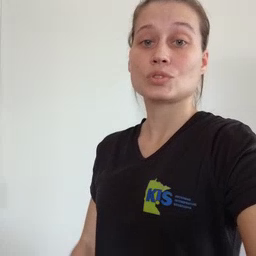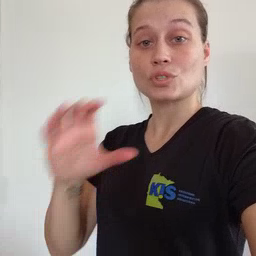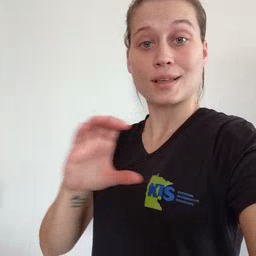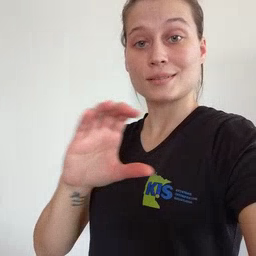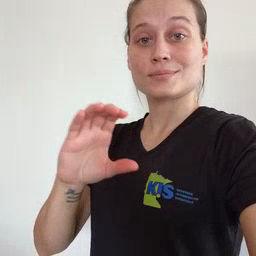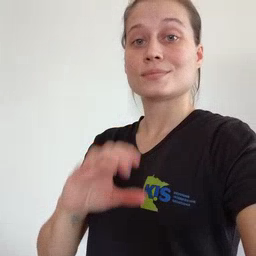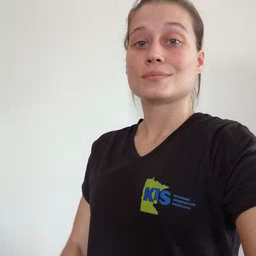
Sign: chocolate